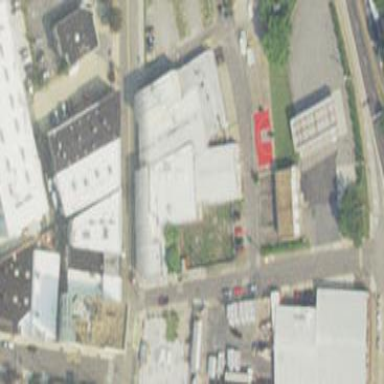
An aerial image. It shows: Commercial building.